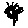
Label: flower